Field crop: maize
Growth stage: 1
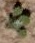
Species: chenopodium